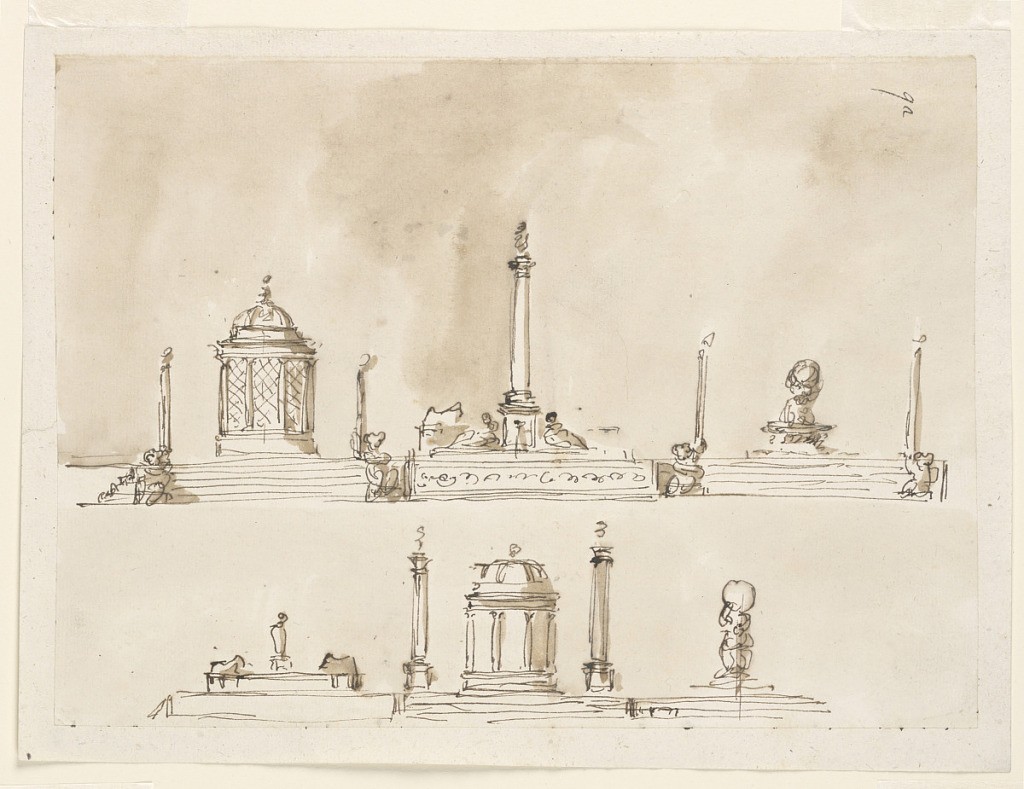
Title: Design for a Table Centerpiece
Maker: Giuseppe Barberi, Italian, 1746–1809
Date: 1790-1795
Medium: Pen and brown ink, brush and brown wash on lined off-white laid paper
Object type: Drawing
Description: "Dresser," table center piece for the Altieri family.